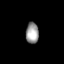
Tissue: lung
Cell type: Myeloid cells
Senescence score: 0.5586
Nuclear area (px): 265
Mean DAPI intensity: 154.943